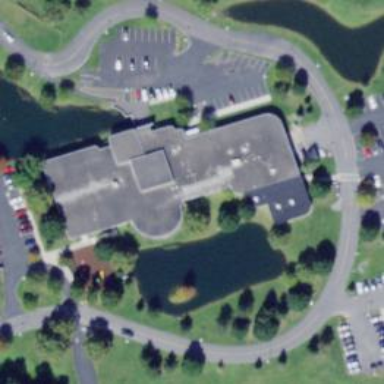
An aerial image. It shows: Social centre building.